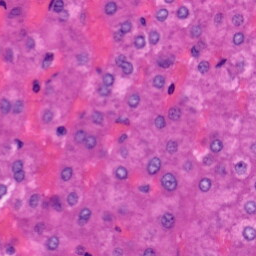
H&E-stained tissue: Liver